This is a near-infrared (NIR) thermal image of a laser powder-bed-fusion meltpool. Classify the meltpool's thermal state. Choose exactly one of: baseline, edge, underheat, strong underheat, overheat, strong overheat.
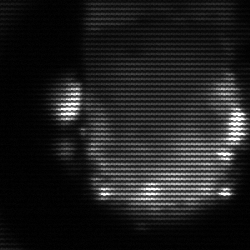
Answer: baseline